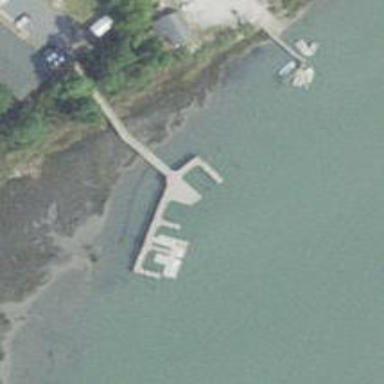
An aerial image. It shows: Man-made pier.